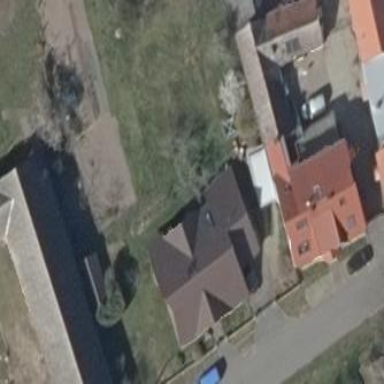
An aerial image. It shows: Detached building with gabled roof.